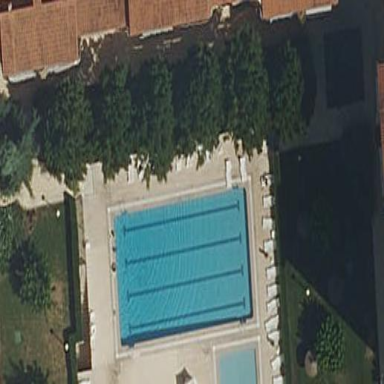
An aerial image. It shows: Swimming pool located in leisure land.